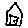
Label: house